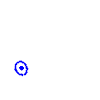
Particle: proton